Question: I'm switching from Windows Forms to WPF, but WPF's GUI is really ugly. It looks like Windows 95 or something like that.
Example:
- -
Both only have a button and textbox added to the project, no other changes.

As you can see, WPF doesn't have the "native Windows GUI". , but I just want the native Windows GUI. Isn't there any setting to do this without themes? I've found <URL> but I didn't change anything in the project except for the button and the textbox and it still doesn't look native.
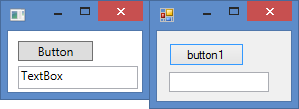
Answer: See <URL> the official statement from Microsoft that this difference is actually by design. They made intentional changes to the themes to make them more lightweight by removing gradients and such.